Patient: sex M, age 62
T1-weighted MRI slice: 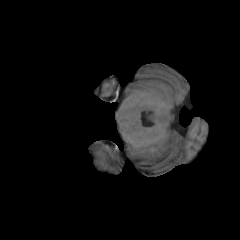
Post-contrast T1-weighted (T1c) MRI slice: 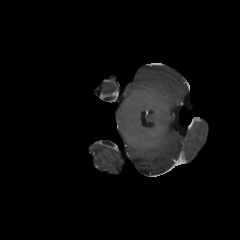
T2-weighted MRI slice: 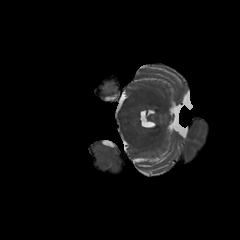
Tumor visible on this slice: no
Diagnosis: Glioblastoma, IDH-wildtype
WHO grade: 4